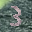
Label: 3